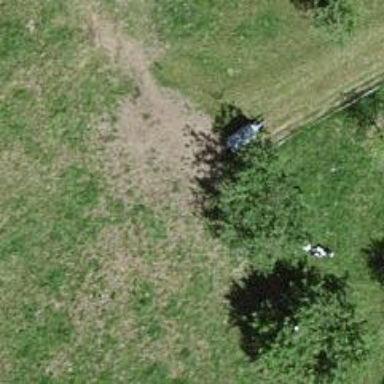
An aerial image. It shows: Grass track.